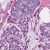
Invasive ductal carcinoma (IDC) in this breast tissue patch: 1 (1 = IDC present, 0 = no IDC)